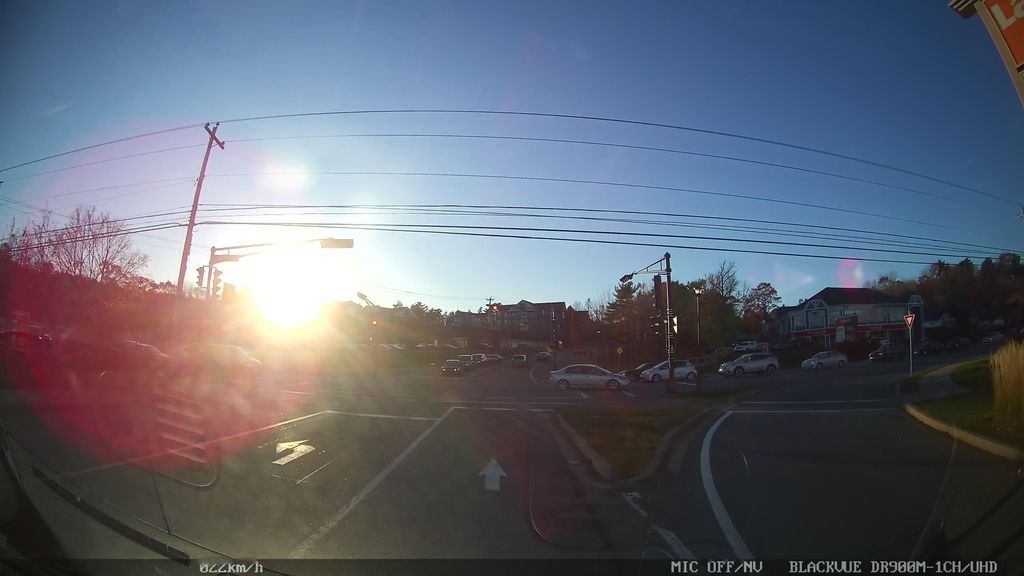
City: halifax